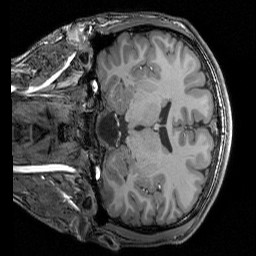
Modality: T1w
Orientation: coronal
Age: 21
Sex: male
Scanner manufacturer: siemens
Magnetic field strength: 3 T
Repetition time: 2.3 s
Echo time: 0.00344 s